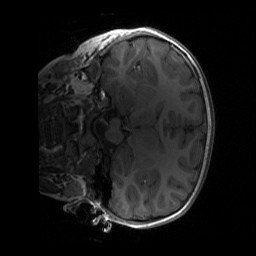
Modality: T1w
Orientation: coronal
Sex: female
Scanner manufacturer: siemens
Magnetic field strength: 3 T
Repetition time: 1.9 s
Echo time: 0.00243 s